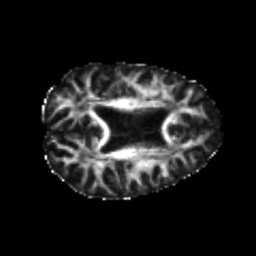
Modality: FA
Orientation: axial
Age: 23
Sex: male
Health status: healthy
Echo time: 0.074 s